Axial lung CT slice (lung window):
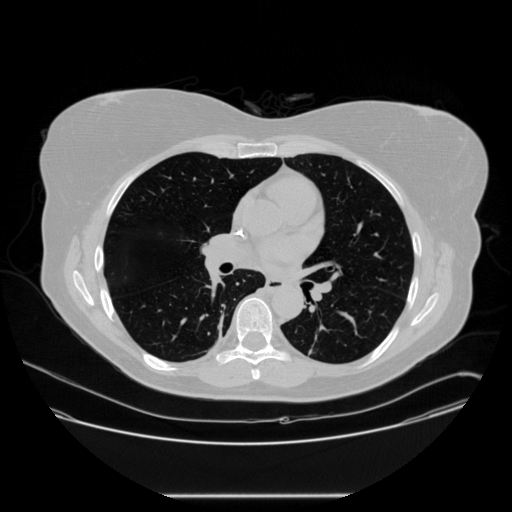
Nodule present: no